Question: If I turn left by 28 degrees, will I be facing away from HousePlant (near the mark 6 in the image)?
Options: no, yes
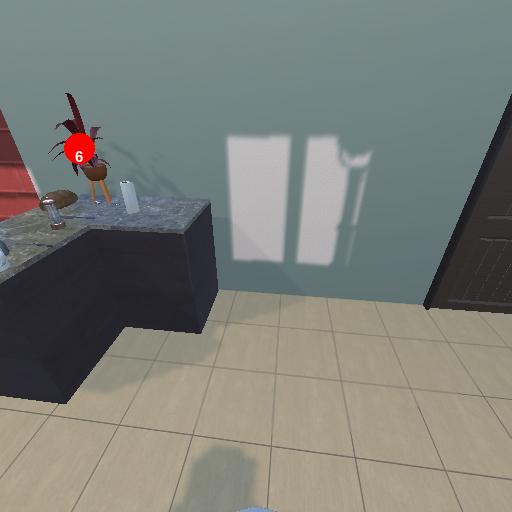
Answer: no